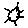
Label: sun